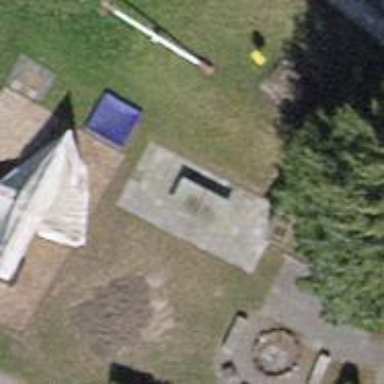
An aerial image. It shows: Playground area for leisure land.